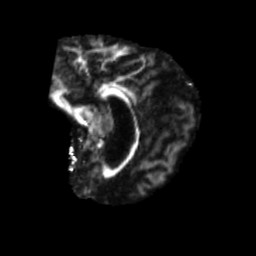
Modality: FA
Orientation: sagittal
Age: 68
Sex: male
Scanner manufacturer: siemens
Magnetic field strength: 3 T
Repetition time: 5.47 s
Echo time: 0.0854 s